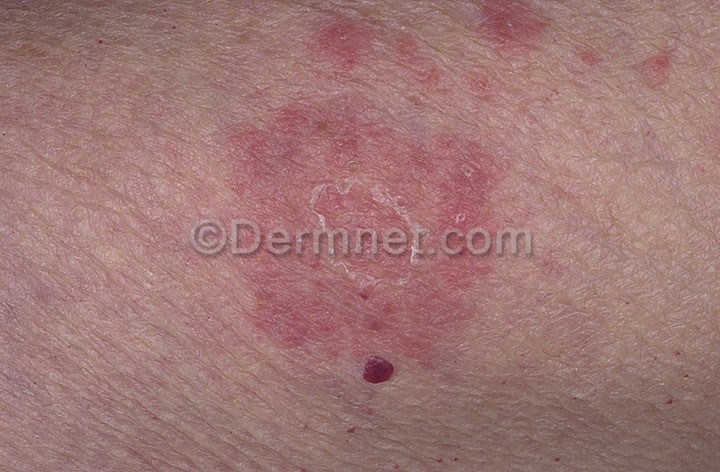
Disease: Psoriasis pictures Lichen Planus and related diseases